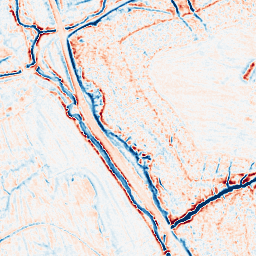
Category: multiscale
Decomposition family: dog_multiscale
Decomposition parameters: sigma_ratio: 1.4
n_scales: 4
base_sigma: 0.5
Upsampling method: cubic_catmull_rom
Upsampling parameters: scale: 2
Upsampling scale: 2